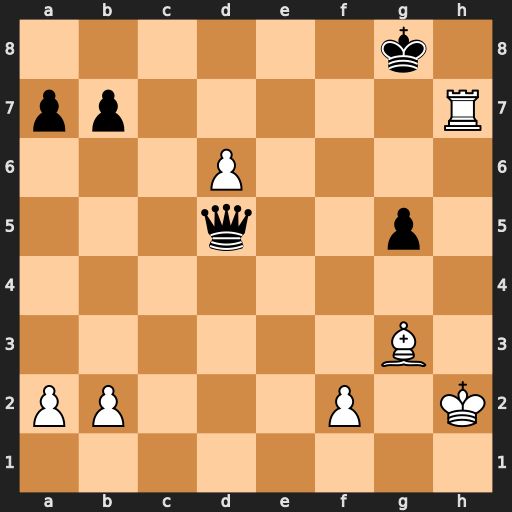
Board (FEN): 6k1/pp5R/3P4/3q2p1/8/6B1/PP3P1K/8
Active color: w
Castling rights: -
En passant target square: -
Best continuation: Rc7 Kf8 Rc8+ Kf7 d7